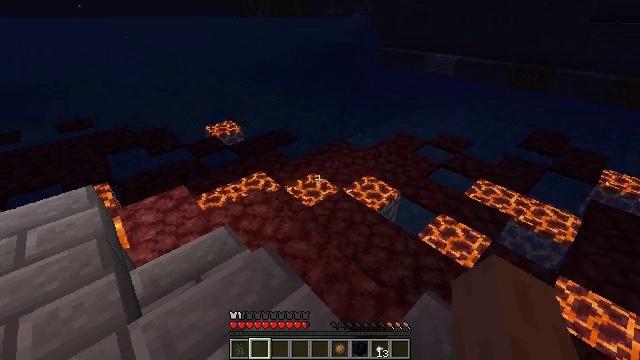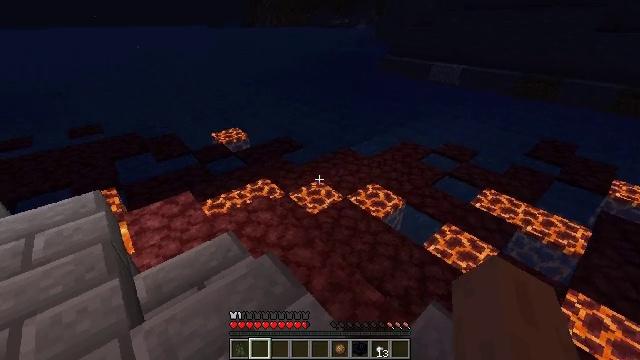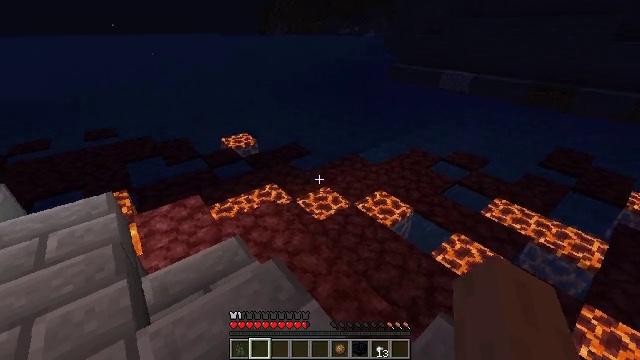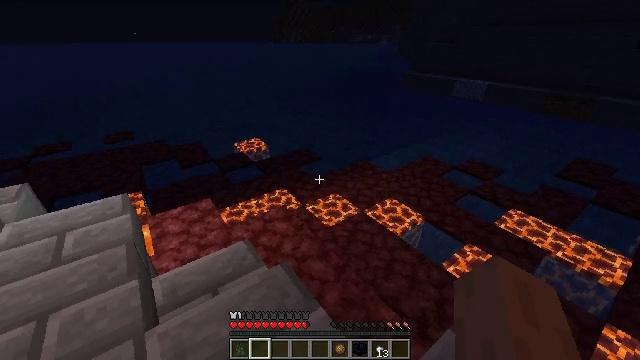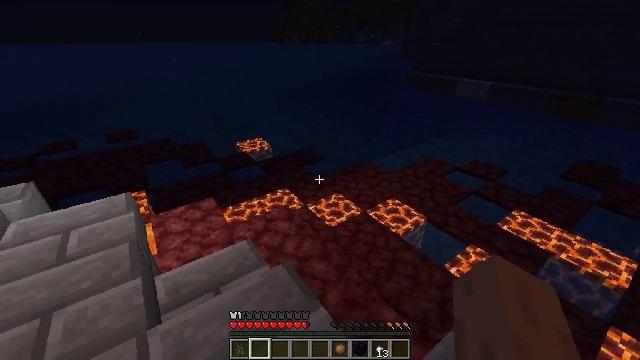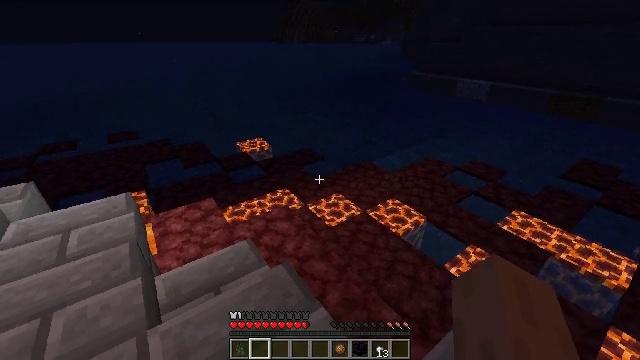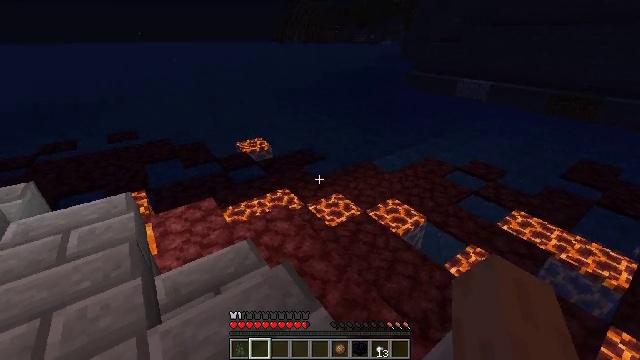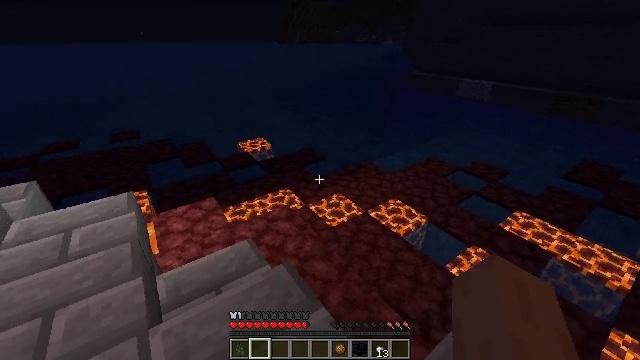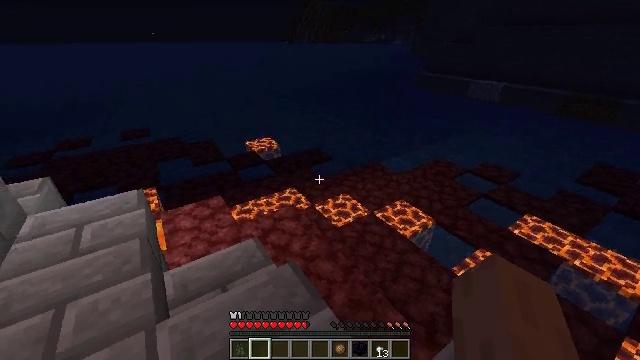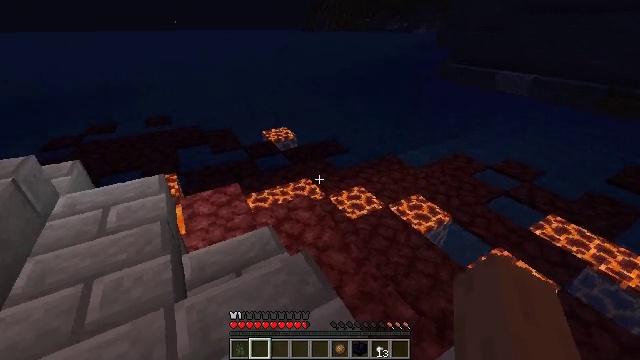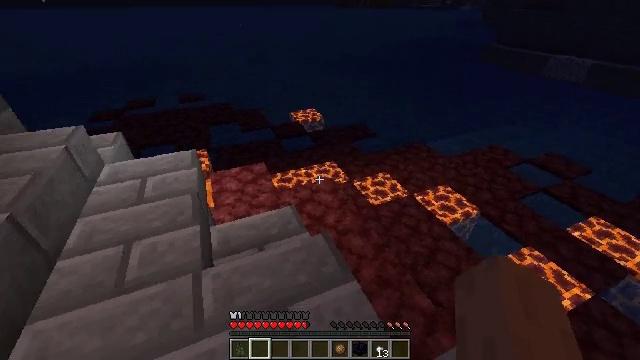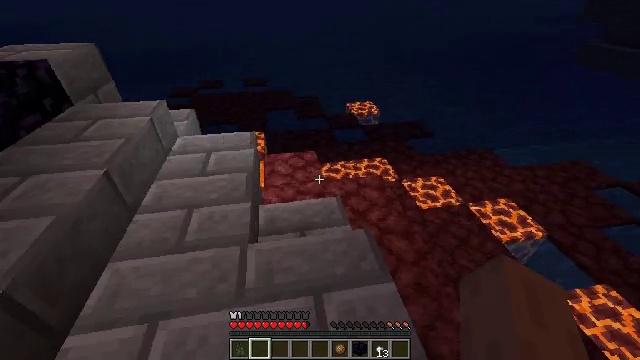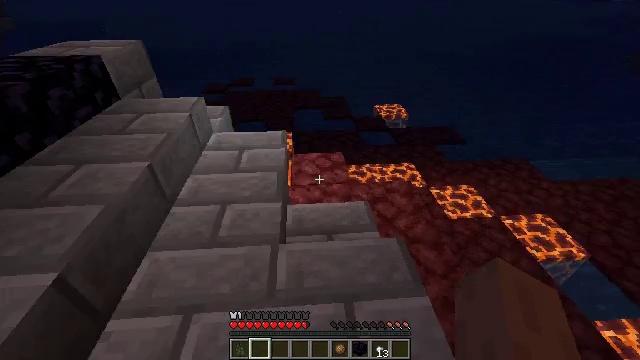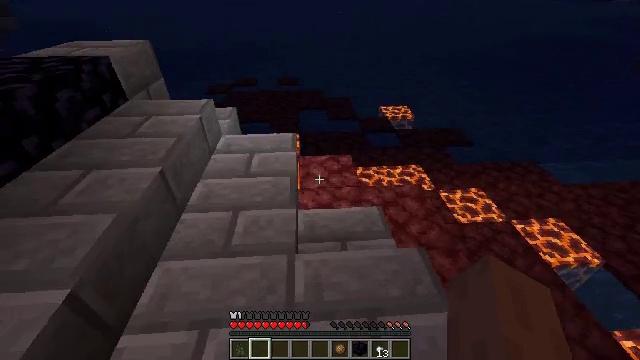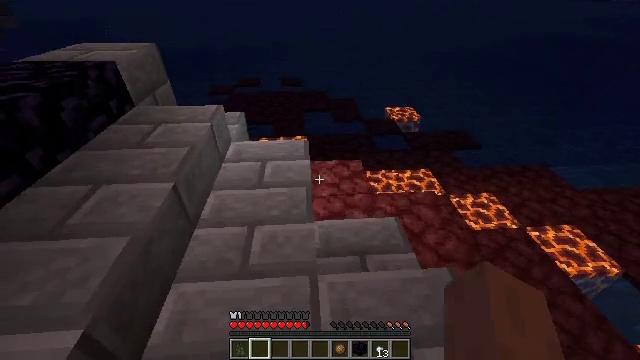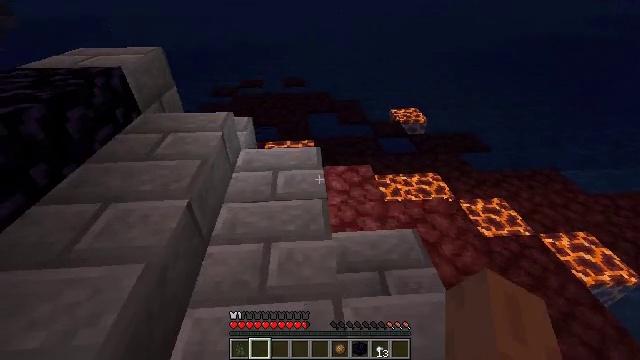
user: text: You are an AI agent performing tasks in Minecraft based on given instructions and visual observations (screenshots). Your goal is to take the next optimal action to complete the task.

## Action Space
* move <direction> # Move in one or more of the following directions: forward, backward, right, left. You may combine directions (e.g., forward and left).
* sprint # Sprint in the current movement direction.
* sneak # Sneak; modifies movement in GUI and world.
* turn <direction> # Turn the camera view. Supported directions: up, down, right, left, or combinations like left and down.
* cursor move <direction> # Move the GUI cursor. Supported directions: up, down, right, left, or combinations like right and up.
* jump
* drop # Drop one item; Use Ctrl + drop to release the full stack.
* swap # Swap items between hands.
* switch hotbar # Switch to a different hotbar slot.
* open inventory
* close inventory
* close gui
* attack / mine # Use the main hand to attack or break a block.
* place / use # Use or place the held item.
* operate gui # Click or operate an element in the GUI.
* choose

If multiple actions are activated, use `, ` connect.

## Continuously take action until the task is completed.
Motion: motion action
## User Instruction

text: Gather the sea lantern with a pickaxe.
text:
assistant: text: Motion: turn left and up
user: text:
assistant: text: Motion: turn left and up
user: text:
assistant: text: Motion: turn left and up
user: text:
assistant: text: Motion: no_op
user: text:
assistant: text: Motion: no_op
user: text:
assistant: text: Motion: no_op
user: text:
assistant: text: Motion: no_op
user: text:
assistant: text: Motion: turn left
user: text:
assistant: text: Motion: turn left and down
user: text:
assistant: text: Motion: turn left and down
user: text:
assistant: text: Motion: move left, turn left and down
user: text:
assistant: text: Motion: move forward and move left, turn left
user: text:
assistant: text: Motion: move forward and move left
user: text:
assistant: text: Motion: move forward and move left
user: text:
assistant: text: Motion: move forward and move left
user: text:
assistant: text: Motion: move forward and move left
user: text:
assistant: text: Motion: move forward and move left
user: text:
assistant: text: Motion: move forward, turn right and down
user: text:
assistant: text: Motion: move forward, turn right and down
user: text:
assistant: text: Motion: move forward, turn down
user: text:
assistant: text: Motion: move forward, turn down
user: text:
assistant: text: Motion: move forward
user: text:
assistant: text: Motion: move forward
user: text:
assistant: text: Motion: move forward
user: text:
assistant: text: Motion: move forward, turn down
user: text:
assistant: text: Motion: move forward, turn down
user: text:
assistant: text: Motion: move forward and move right, turn down
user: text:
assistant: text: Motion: move right
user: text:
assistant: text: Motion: move right
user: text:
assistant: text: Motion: move right